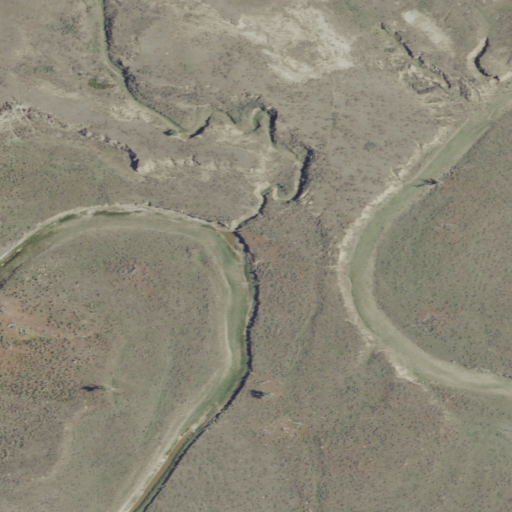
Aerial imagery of valley in Montana named Coal Slack Coulee containing grassland and shrub